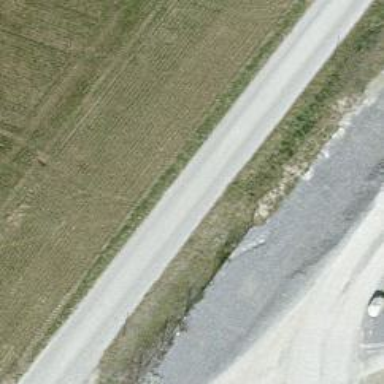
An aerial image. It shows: Paved track with grade1 quality.